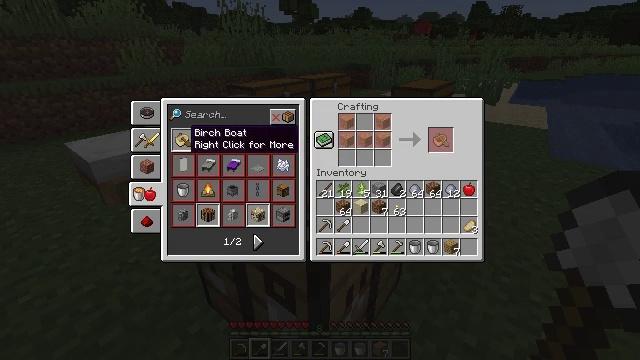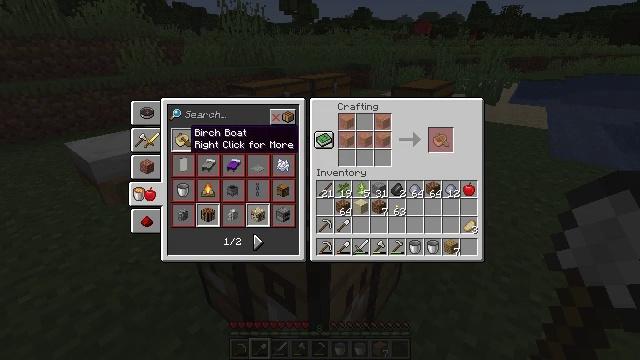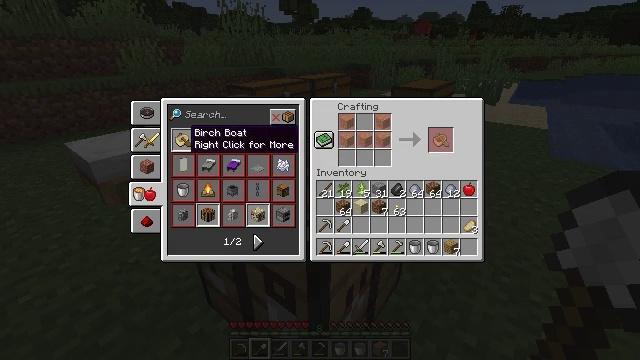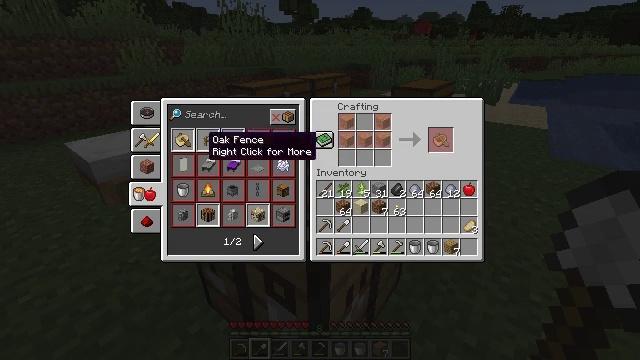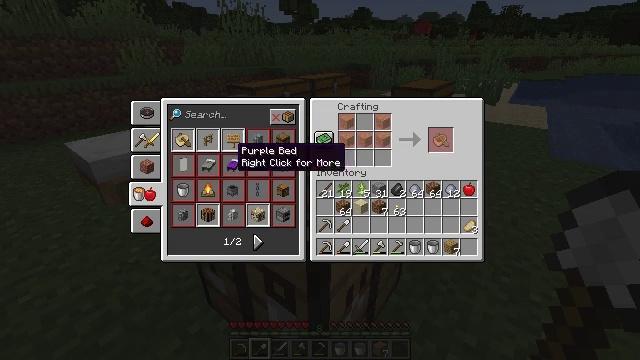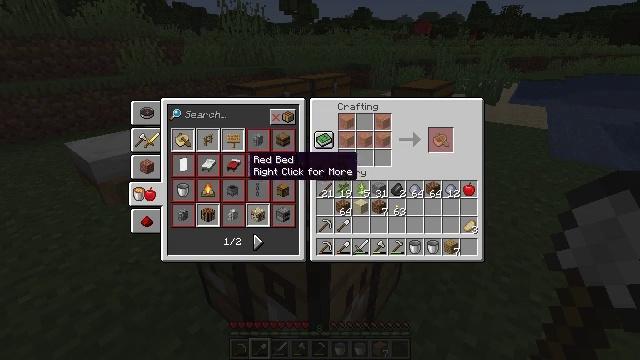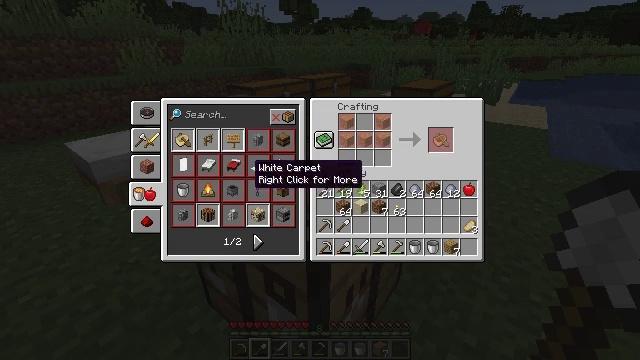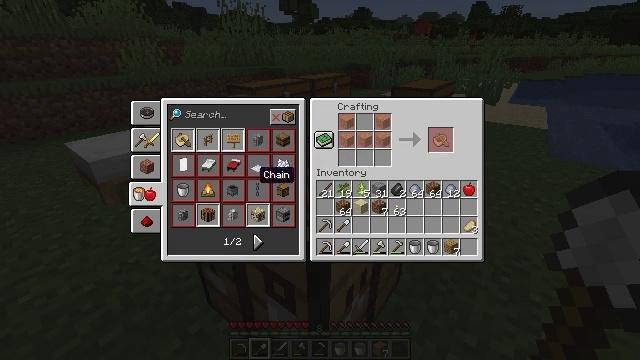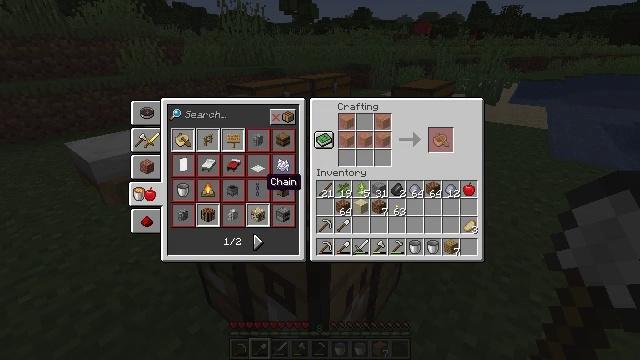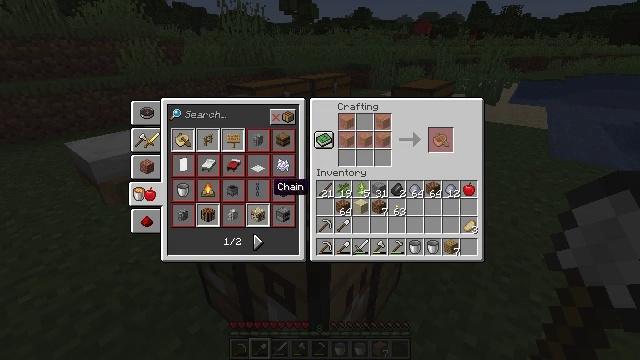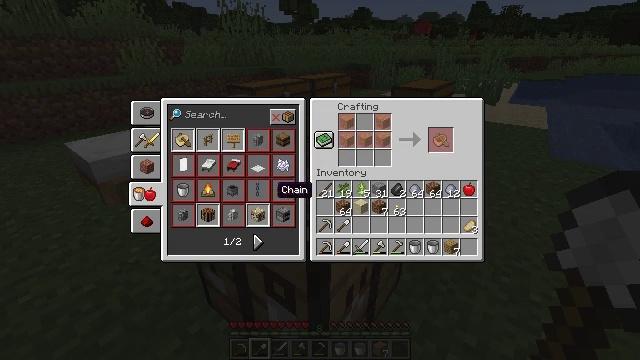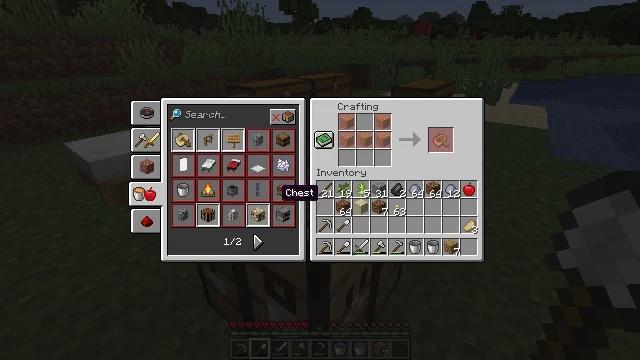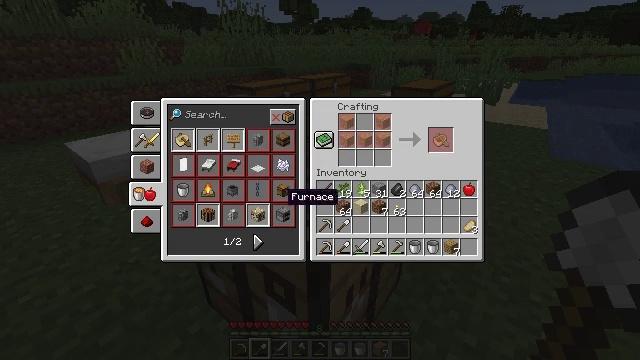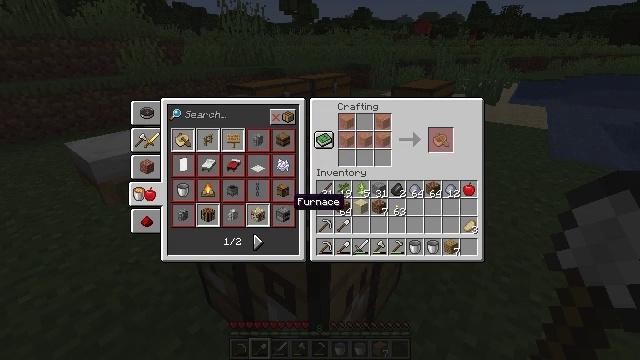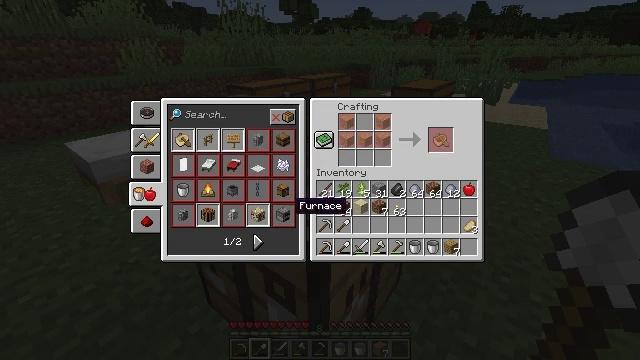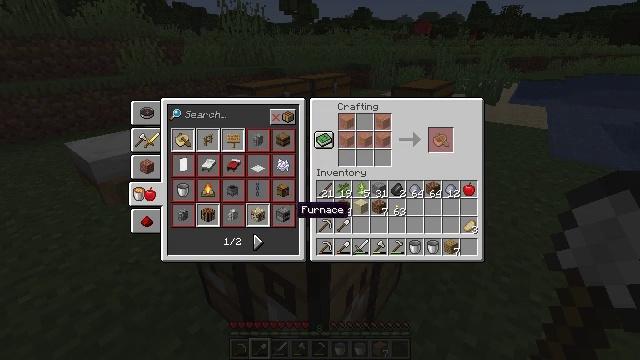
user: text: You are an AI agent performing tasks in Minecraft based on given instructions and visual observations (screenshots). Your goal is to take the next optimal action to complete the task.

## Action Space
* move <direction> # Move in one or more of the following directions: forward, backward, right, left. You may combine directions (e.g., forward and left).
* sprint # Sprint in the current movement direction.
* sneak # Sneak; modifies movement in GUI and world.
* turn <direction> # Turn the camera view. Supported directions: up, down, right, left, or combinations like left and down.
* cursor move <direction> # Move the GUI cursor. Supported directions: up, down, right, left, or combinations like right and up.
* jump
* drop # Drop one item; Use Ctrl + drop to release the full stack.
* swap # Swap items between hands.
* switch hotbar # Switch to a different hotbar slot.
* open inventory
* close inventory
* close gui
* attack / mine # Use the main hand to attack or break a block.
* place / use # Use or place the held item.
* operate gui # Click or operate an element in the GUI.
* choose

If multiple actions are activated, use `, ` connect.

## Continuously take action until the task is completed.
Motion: motion action
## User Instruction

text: Craft the fletching table in the crafting grid.
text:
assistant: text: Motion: no_op
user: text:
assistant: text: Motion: no_op
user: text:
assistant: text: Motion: cursor move right
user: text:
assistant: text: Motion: cursor move right and down
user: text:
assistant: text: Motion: cursor move right and down
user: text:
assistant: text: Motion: cursor move down
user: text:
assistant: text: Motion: no_op
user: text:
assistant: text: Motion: cursor move right and down
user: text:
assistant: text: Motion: no_op
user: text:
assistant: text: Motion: no_op
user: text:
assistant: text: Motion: no_op
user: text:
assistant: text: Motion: no_op
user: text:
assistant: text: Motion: no_op
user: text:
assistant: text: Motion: no_op
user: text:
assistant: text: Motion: no_op
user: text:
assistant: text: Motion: no_op
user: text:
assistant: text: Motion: no_op
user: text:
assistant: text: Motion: no_op
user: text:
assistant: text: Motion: no_op
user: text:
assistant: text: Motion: no_op
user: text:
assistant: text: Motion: no_op
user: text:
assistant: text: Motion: no_op
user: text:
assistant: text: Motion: no_op
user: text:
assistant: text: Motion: no_op
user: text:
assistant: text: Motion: no_op
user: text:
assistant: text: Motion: no_op
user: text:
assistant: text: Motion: no_op
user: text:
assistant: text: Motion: no_op
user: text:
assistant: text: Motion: cursor move left
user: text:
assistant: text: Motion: cursor move left